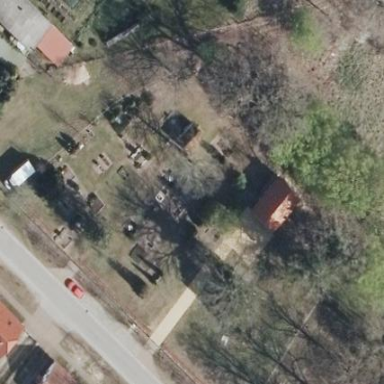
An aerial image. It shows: Graveyard.